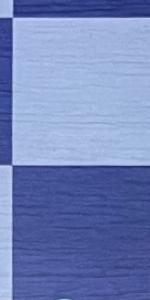
Label: Empty